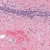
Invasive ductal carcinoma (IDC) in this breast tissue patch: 0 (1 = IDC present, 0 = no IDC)